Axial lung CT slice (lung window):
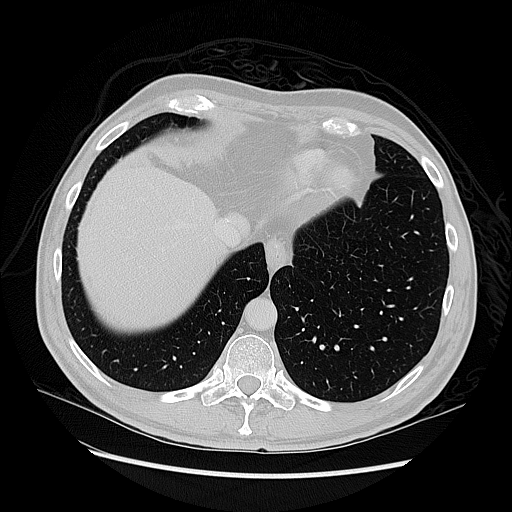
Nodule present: no